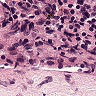
Metastatic tissue present: no